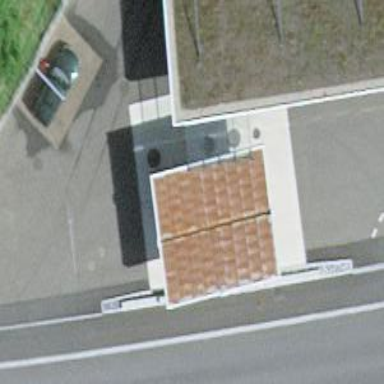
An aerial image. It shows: Fuel station.